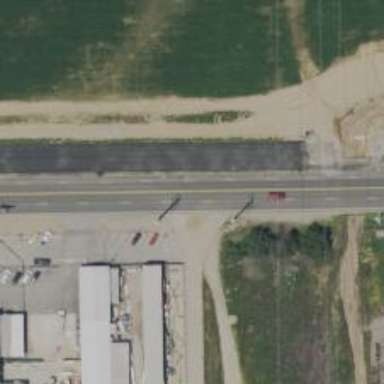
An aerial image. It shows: Asphalt trunk highway.